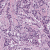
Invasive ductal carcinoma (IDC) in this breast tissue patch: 1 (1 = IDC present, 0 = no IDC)